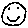
Label: smiley face